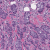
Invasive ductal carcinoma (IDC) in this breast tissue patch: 1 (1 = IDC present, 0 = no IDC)